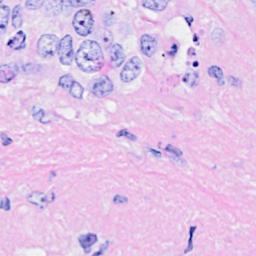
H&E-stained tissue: Breast